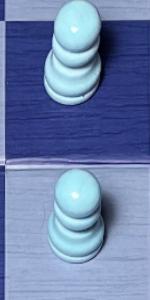
Label: Pawn_White